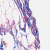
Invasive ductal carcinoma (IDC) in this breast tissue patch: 0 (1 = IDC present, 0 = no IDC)